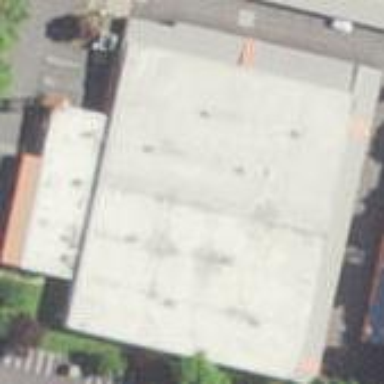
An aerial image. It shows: Warehouse used for storage purposes.